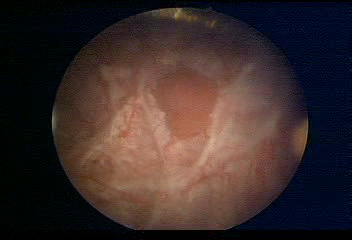
Modality: WLC
Class: Malignant
Subclass: LowGradePapillary
Lesion: L1
Stage: Ta
Morphology: Papillary
Bladder cancer association: Yes
Annotated structures: Tumor